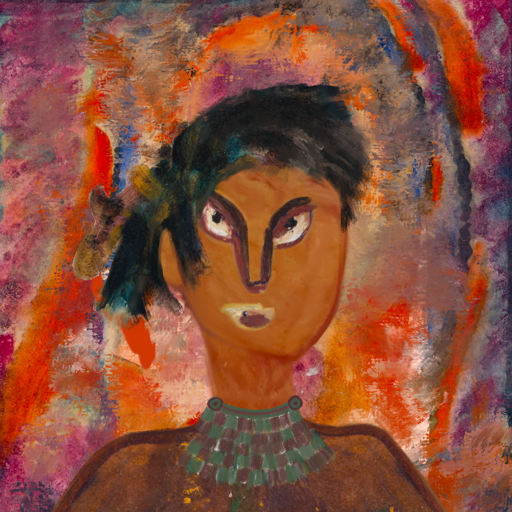
Background: Experience, Head And Neck Front: Pious_Lady, Face Front: After_Raid, Bust: Comrade, Hair Front: Pipe, Head Accessory: Blank, Second Necklace: After_Raid, Necklace: Blank, Baby: Blank